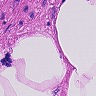
Metastatic tissue present: no